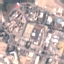
Land use / land cover: Industrial